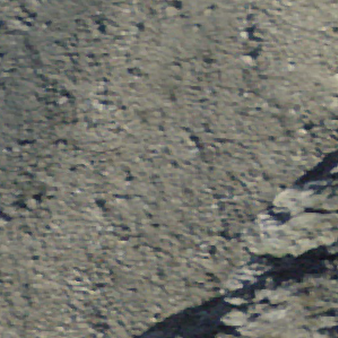
Label: other